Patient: sex F, age 56
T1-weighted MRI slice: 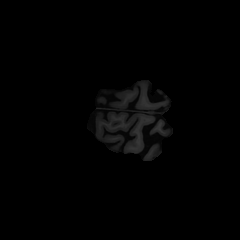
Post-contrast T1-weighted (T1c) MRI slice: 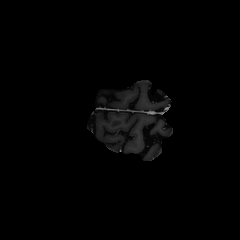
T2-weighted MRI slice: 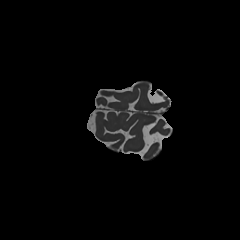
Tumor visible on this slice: no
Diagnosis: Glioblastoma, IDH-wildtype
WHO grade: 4